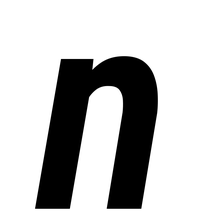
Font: Roboto-Italic_Condensed_SemiBold_Italic